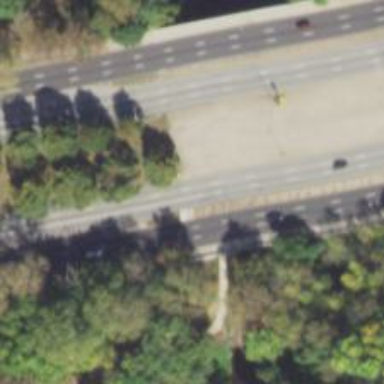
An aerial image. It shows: Asphalt trunk link road.